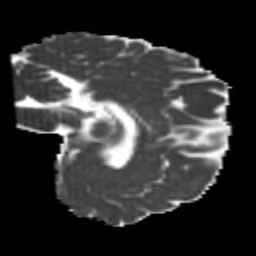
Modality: MD
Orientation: sagittal
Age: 24
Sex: male
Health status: healthy
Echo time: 0.074 s